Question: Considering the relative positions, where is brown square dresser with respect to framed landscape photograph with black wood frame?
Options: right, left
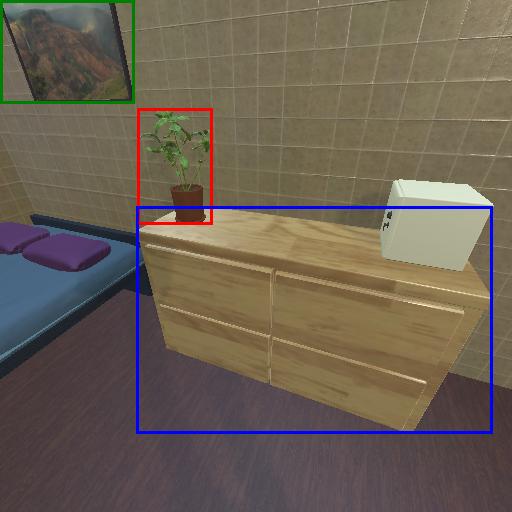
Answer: right